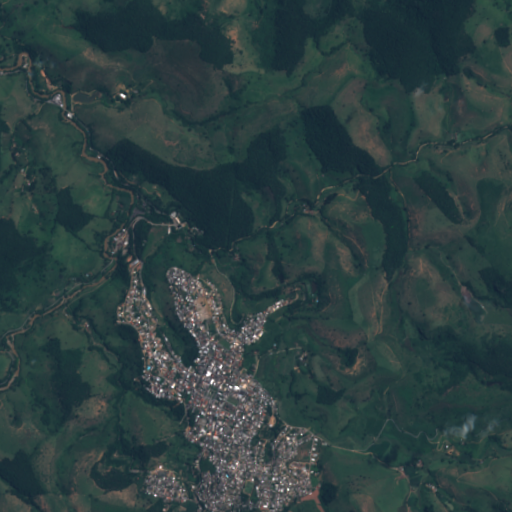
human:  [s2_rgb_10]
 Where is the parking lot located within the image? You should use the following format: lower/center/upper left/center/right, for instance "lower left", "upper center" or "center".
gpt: The parking lot is located in the lower center of the image.
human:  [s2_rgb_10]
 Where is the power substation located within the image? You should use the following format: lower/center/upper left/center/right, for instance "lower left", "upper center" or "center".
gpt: The power substation is located in the center of the image.
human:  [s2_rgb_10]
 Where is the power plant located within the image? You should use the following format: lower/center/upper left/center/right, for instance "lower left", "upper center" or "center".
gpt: There is no power plant in the image.